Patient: sex M, age 50
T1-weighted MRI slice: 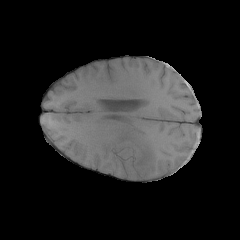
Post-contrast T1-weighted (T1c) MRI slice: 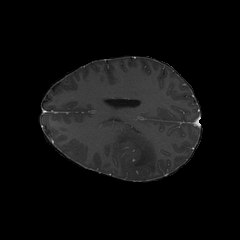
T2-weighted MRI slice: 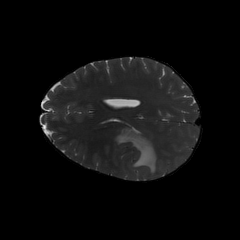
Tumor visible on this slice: yes
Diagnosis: Glioblastoma, IDH-wildtype
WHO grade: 4